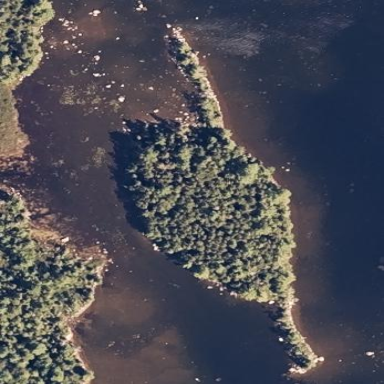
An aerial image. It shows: Island covered with woodland.